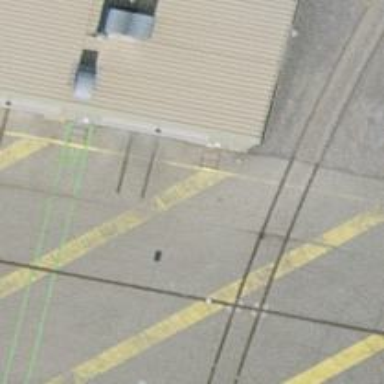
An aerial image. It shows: Railway yard.